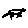
Label: bird